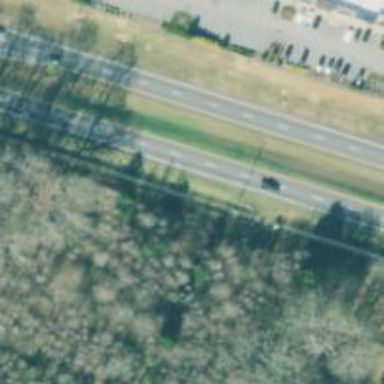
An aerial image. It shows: Asphalt trunk highway.